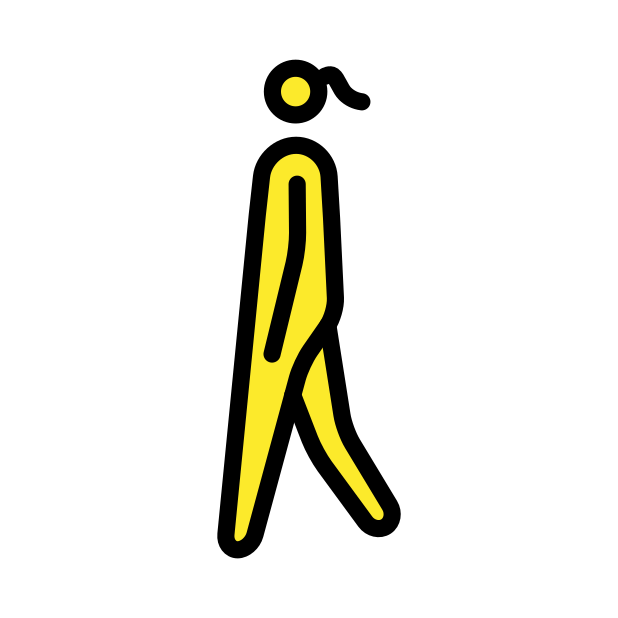
woman walking